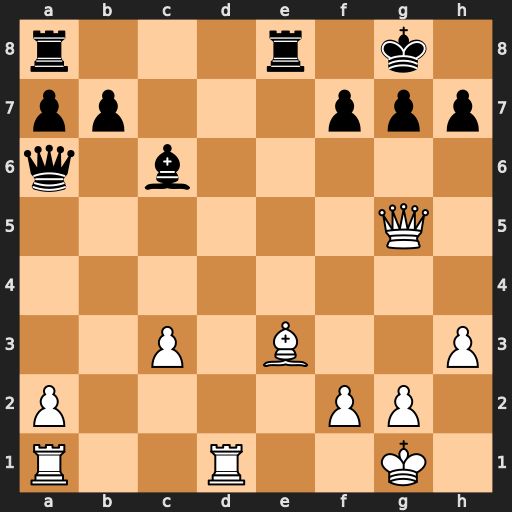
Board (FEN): r3r1k1/pp3ppp/q1b5/6Q1/8/2P1B2P/P4PP1/R2R2K1
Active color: w
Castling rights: -
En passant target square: -
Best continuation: Bd4 f6 Bxf6